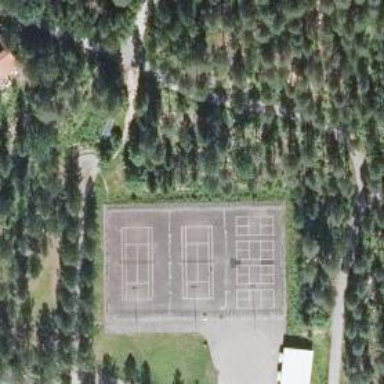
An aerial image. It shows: Tennis court with asphalt surface.